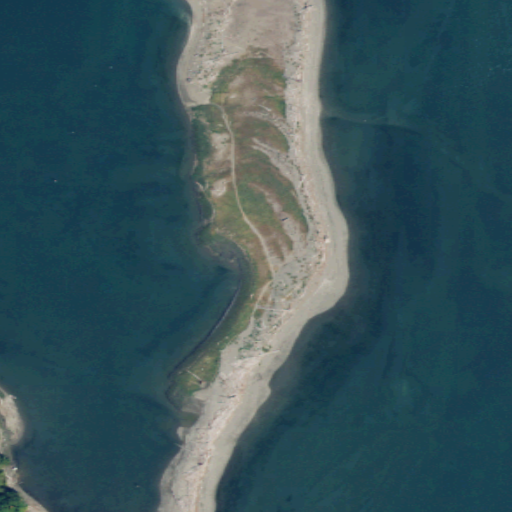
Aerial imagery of cape in Washington named Ben Ure Spit containing open water, barren land, herbaceous wetlands, grassland, medium intensity development, and evergreen forest